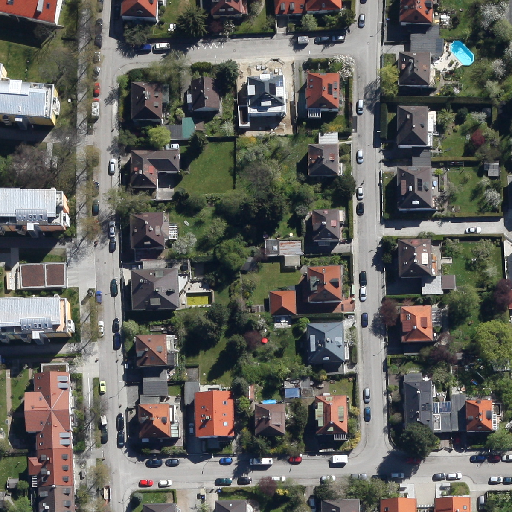
Referring expression: paved road